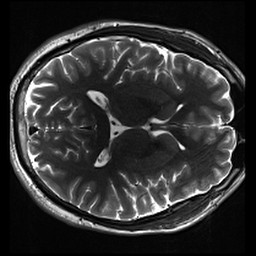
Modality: inplaneT2
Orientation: axial